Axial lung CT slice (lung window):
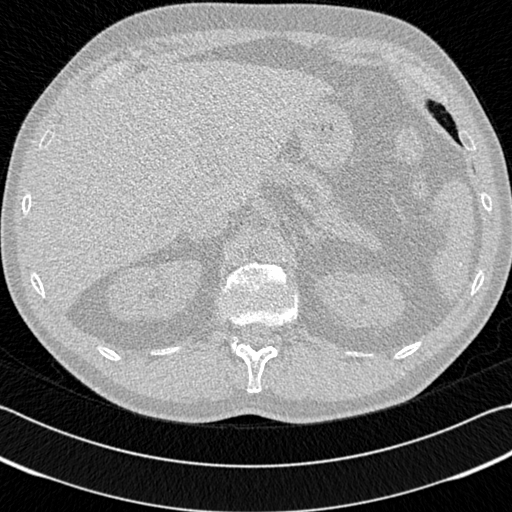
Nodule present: no